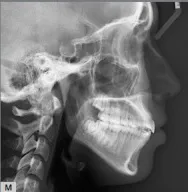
Extraoral.
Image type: radiology (x_ray)